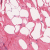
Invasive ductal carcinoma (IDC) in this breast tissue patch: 0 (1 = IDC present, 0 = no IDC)